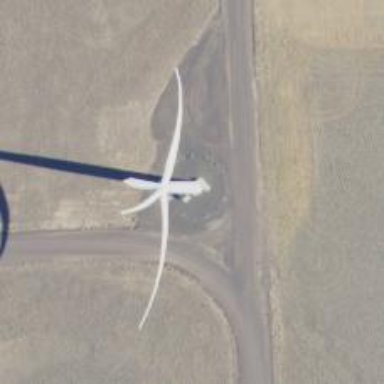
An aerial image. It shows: Wind generator in the form of horizontal axis wind turbine.